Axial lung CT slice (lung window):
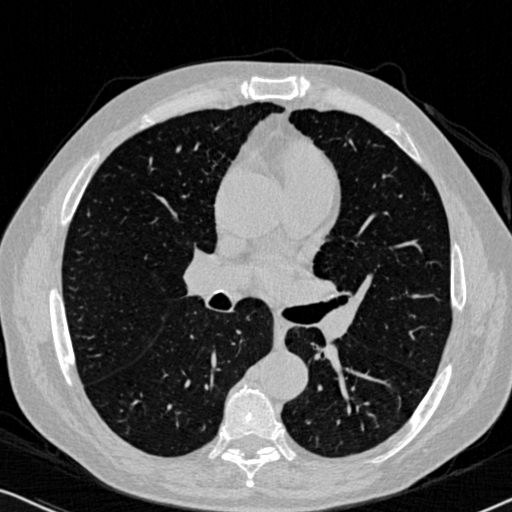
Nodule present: no